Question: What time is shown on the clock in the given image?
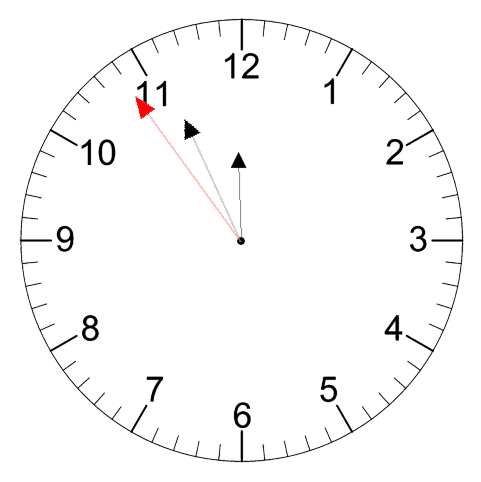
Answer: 11:55:54